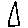
Label: triangle